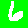
Digit: 6